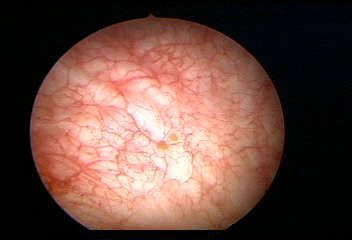
Modality: WLC
Class: Normal mucosa
Bladder cancer association: No